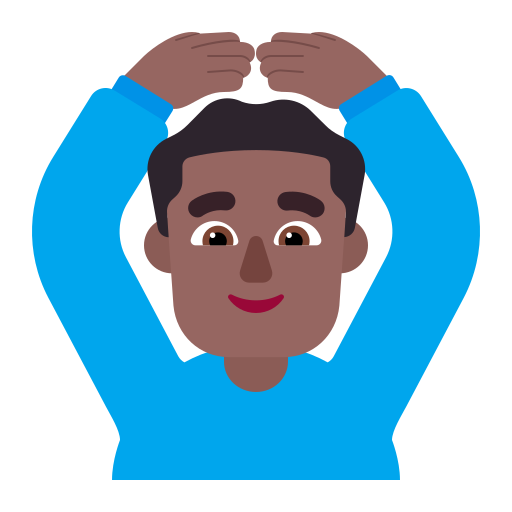
man gesturing ok flat  dark